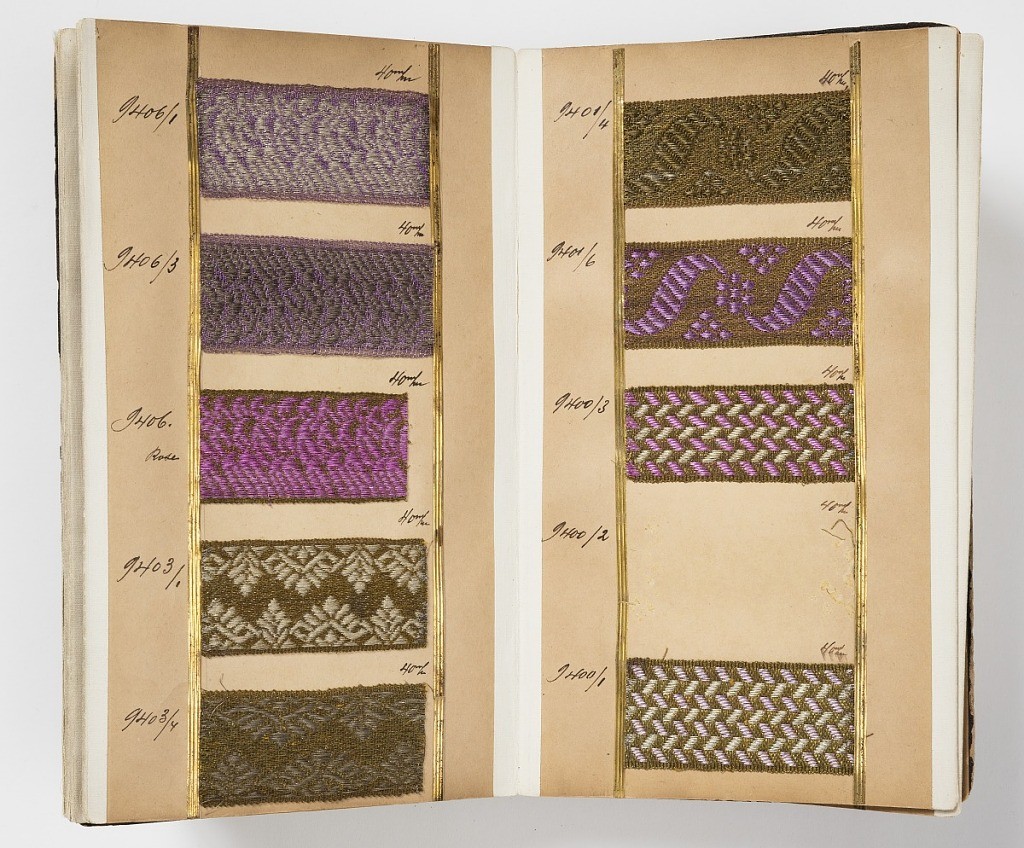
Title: Manufacturer's sample book
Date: early 19th century
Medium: paper, cardboard, silk, metal-wrapped silk cord, metal foil Technique: warp-float face with supplementary warp and weft patterning
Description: Hard covered, accordion-folded portfolio of about 175 trimming samples with their pattern numbers. Many priced in French.